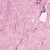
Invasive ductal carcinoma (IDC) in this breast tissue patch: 0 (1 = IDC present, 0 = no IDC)